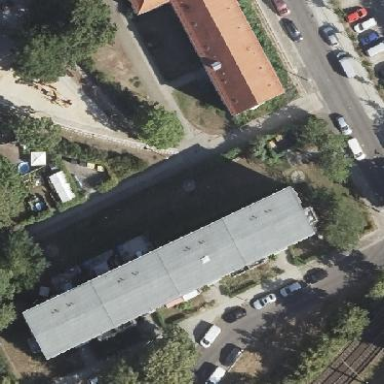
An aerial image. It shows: Apartment building with flat roof.